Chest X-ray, AP view. Patient: 46 years old, sex M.
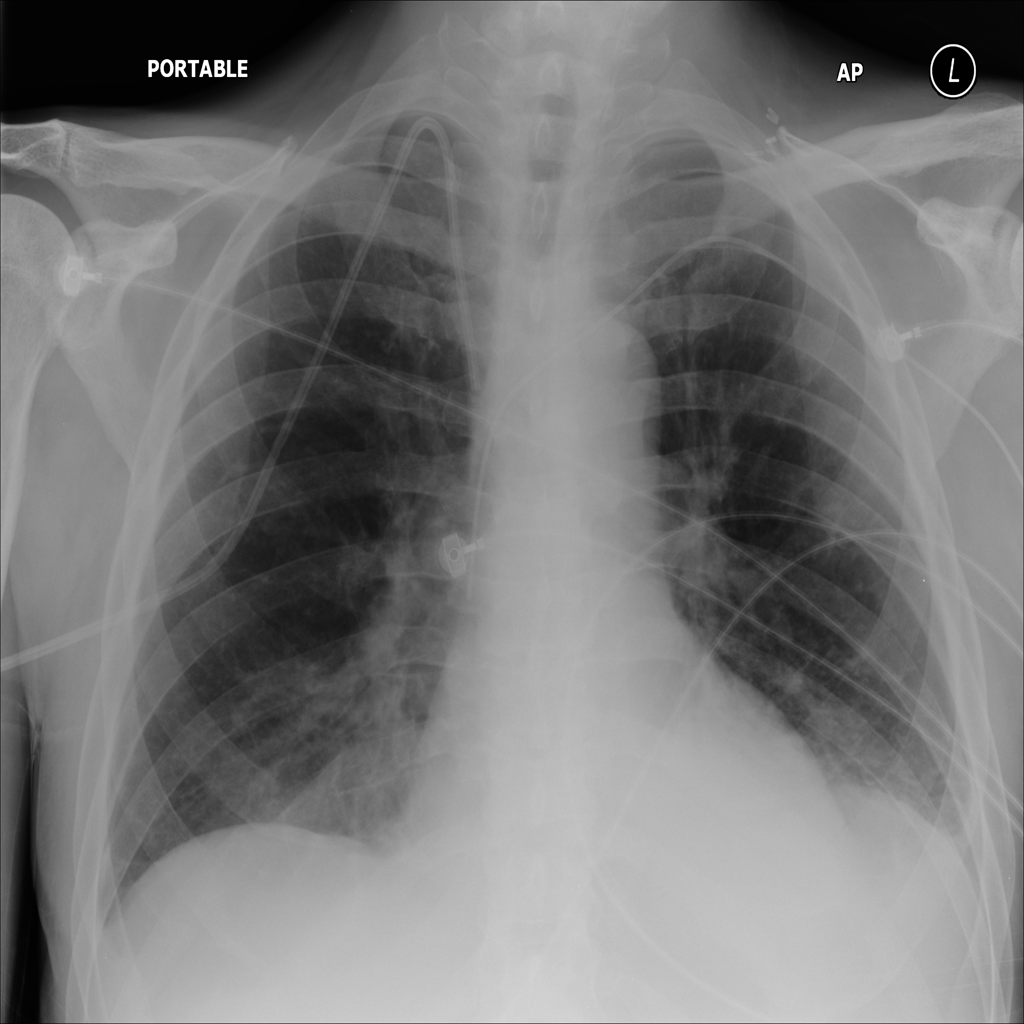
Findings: Infiltration